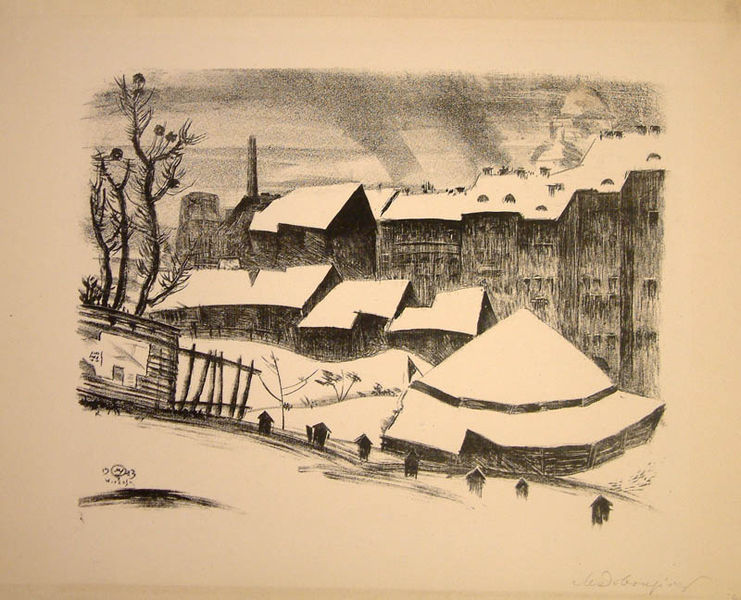
Titel: Vitebsk, the Circus, Vitebsk, the Circus
Künstler: Mstislav Dobuzhinskii (Doboujinsky)
Standort: Amherst (Massachusetts, USA)
Institution: Mead Art Museum, Amherst College
Schlagwörter: white, black, country, wall, windows, print, wood, smoke, flower, sky, tree, house, landscape, nature, distance, houses, roof, roofs, tower, trees, village, snow, winter, path, plants, road, drawing, paper, etching, line, sketch, bridge, fence, town, city, buildings, factory, signature, pencil, weather, bush, farm, home, shade, chimney, chimneys, round, rooftops, balck, aaaaaaa, sjdflasdjf, minochrome